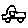
Label: car